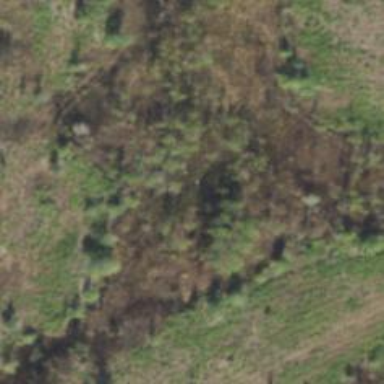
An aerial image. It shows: Wetland area characterized by wet meadow.